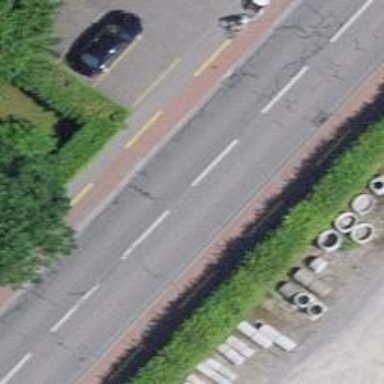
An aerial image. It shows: Footway with zebra crossing.